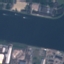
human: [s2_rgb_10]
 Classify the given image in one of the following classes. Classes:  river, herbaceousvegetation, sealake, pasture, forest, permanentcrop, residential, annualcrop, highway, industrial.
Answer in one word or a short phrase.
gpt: River